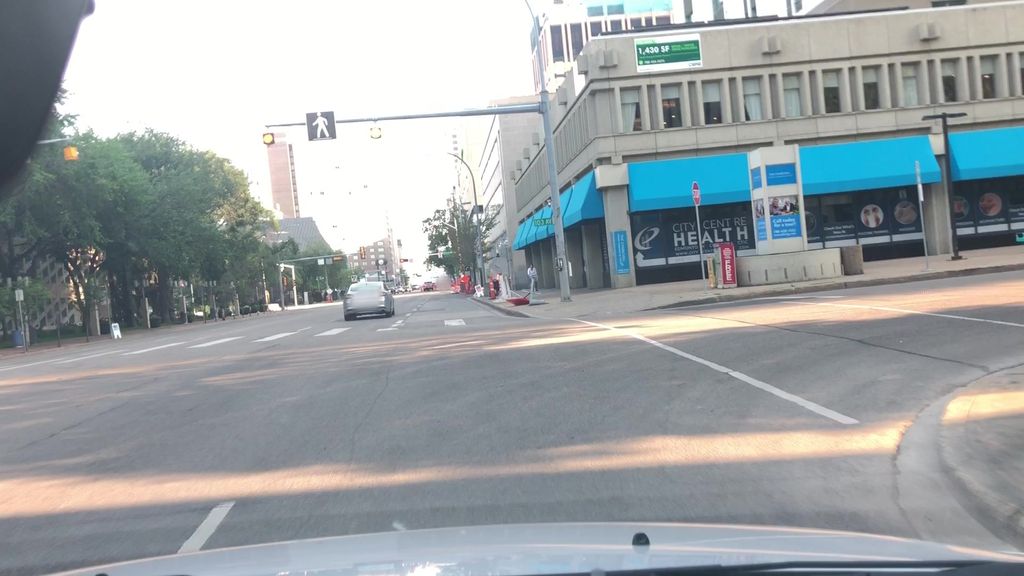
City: edmonton